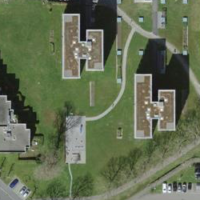
EUNIS habitat code: 56
Species observed at this site:
Veronica filiformis